Current action and preconditions to check: trajectory_clear

Your task: For each precondition in the list above, predict whether it will hold at this action.

Consider the current scene as observed from the mobile robot's camera, and analyze the predicted future states of all dynamic agents (e.g., people, animals, vehicles, or any moving entities) within the NEXT SECOND.

IMPORTANT: Only answer "very likely" if you are absolutely certain—based on strong, clear evidence—that a dynamic agent will violate the precondition in the predicted future state. Do NOT answer "very likely" for unlikely, ambiguous, or low-probability risks.

Ask yourself for each precondition: Is there a high probability, with clear and convincing evidence, that the predicted future states of any dynamic agent will interfere with the predicted future state of the currently executing action within the NEXT SECOND, causing that precondition to fail?

Assess the risk level based on these predictions. Use "likely" or "very likely" if motions create a clear risk of interference.

Use "neutral" or "improbable" if agents are nearby but their predicted paths are clearly diverging or non-conflicting.

Failure Risk Categories: "very improbable", "improbable", "neutral", "likely", "very likely"

Answer Format: Output ONLY the probability_of_failure value from these categories: "very improbable", "improbable", "neutral", "likely", "very likely"

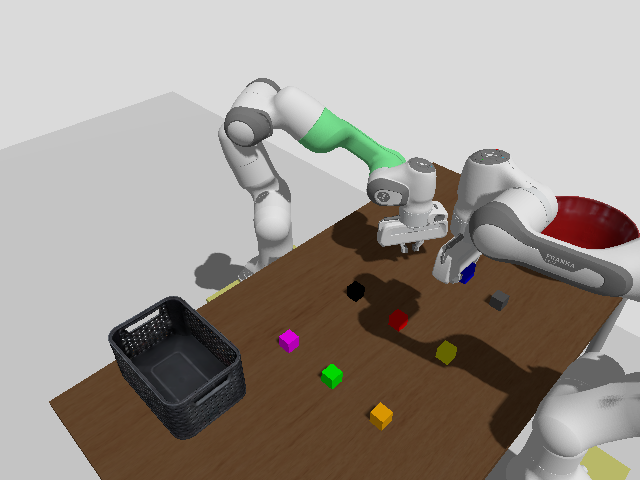

Answer: very improbable